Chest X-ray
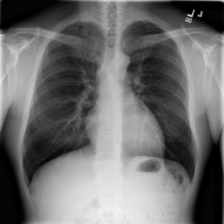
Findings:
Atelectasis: negative
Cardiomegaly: negative
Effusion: negative
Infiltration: positive
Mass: negative
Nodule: negative
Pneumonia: negative
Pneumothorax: negative
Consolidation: negative
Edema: negative
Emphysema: negative
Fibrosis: negative
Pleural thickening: negative
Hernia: negative